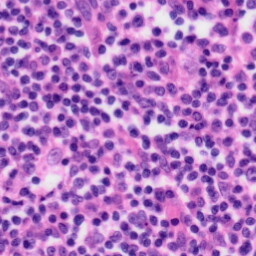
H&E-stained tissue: Tonsil